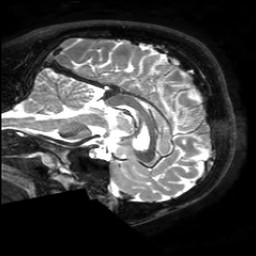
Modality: T2w
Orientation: sagittal
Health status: healthy
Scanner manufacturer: philips
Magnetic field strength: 3 T
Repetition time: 2.5 s
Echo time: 0.25 s